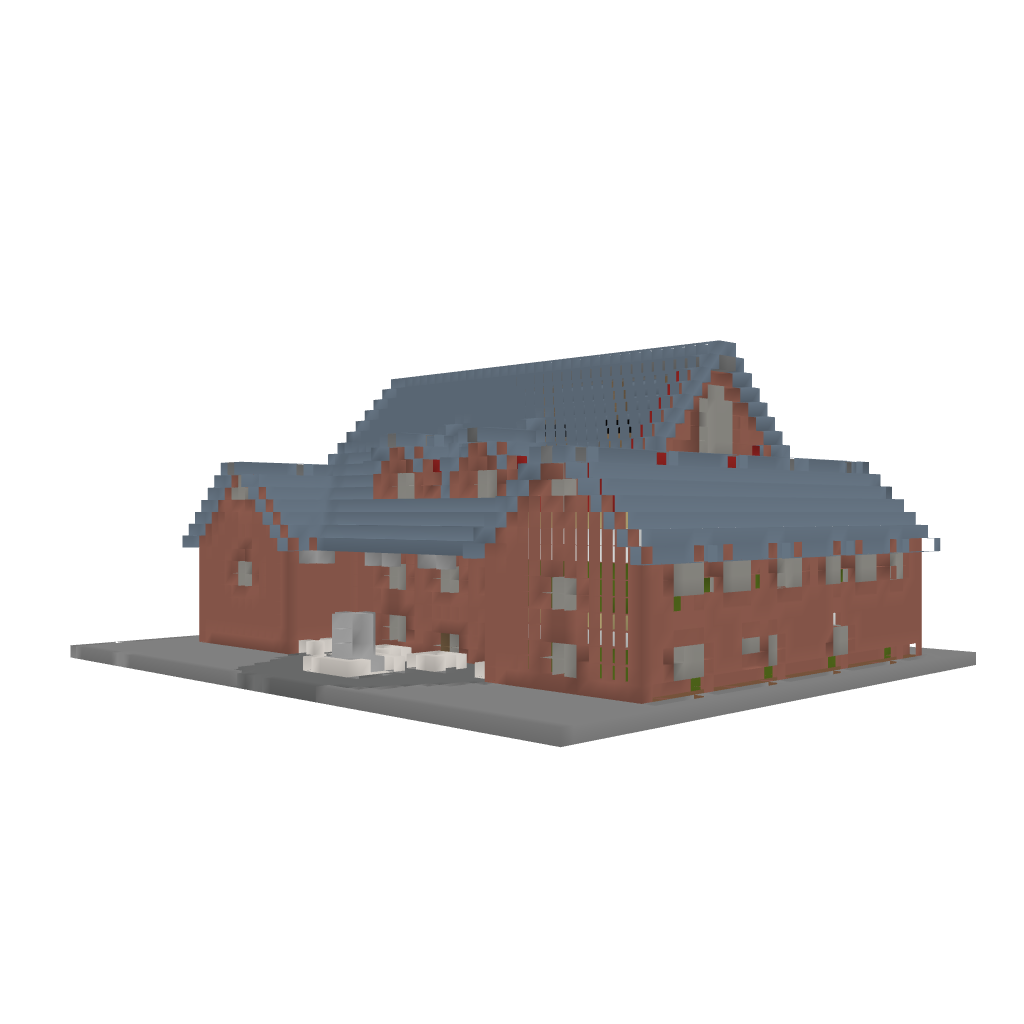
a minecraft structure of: Large House Re-done